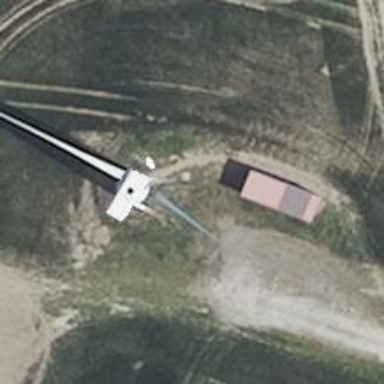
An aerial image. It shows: Wind generator of the horizontal axis type made by Vestas.